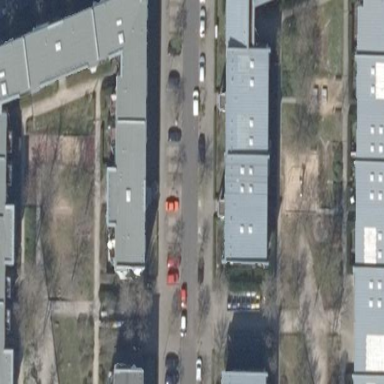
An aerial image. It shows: Building with apartments and flat roof.